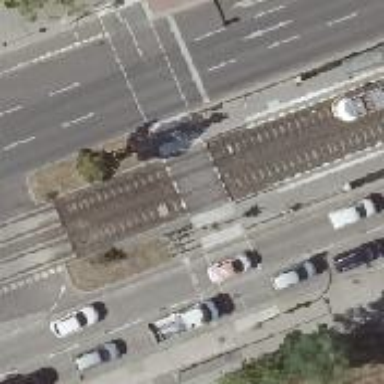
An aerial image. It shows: Tram crossing with traffic signals.